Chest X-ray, AP view. Patient: 43 years old, sex M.
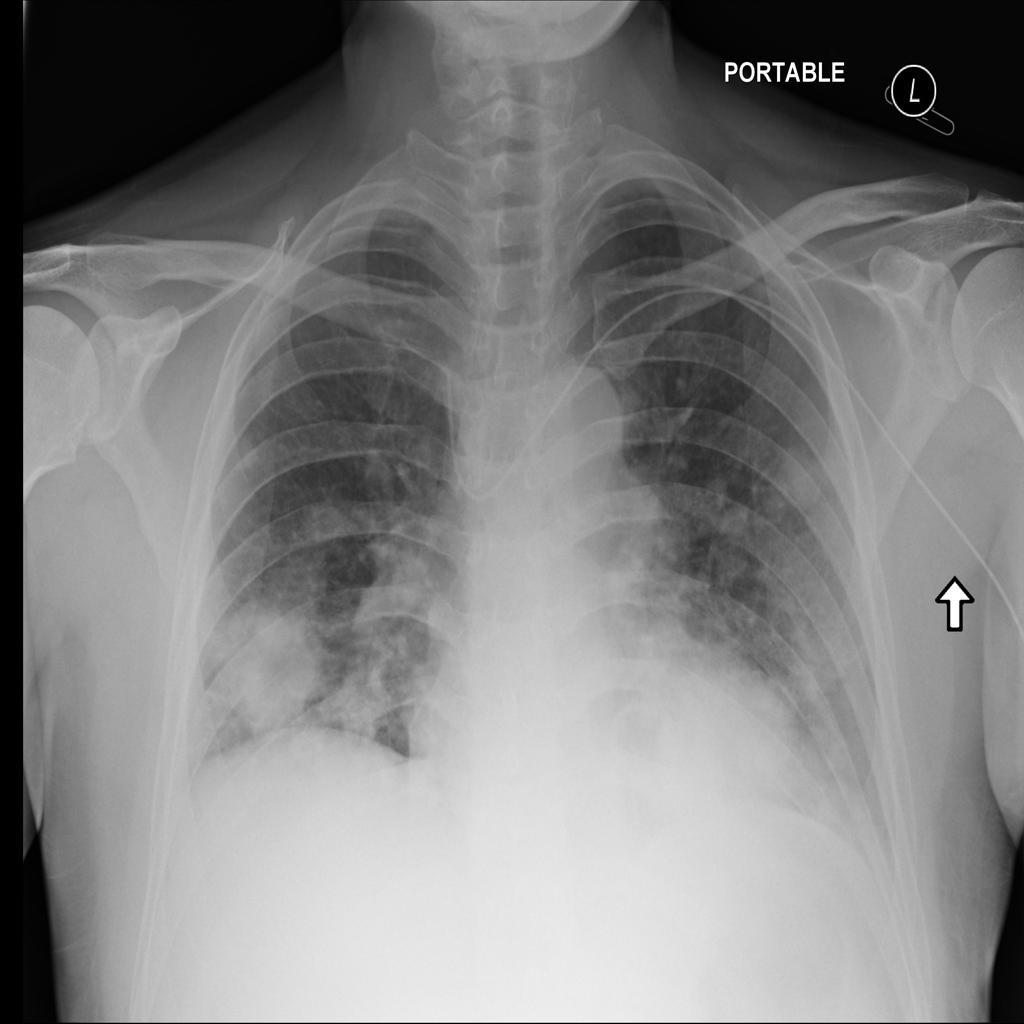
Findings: Mass